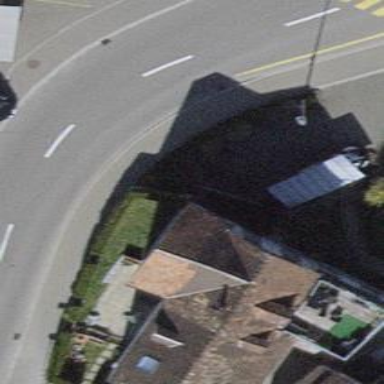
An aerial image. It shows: Sidewalk along the footway.